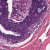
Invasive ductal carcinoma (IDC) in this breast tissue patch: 0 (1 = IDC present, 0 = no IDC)